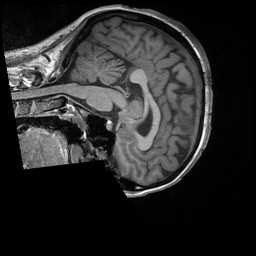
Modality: T1w
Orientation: sagittal
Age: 32
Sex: female
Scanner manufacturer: siemens
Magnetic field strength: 3 T
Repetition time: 1.9 s
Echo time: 0.00226 s